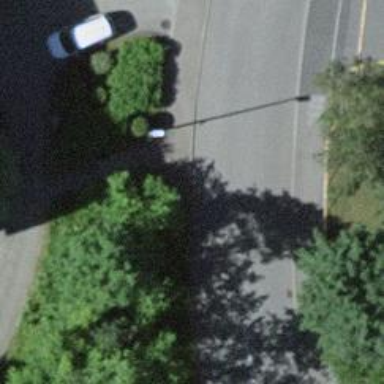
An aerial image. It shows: Road with steps.